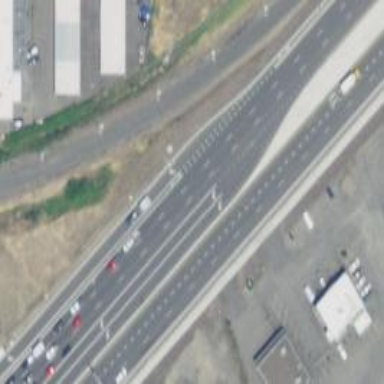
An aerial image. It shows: Trunk link highway.